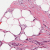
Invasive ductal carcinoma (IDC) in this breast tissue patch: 1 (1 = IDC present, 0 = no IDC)